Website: lowes
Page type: payment
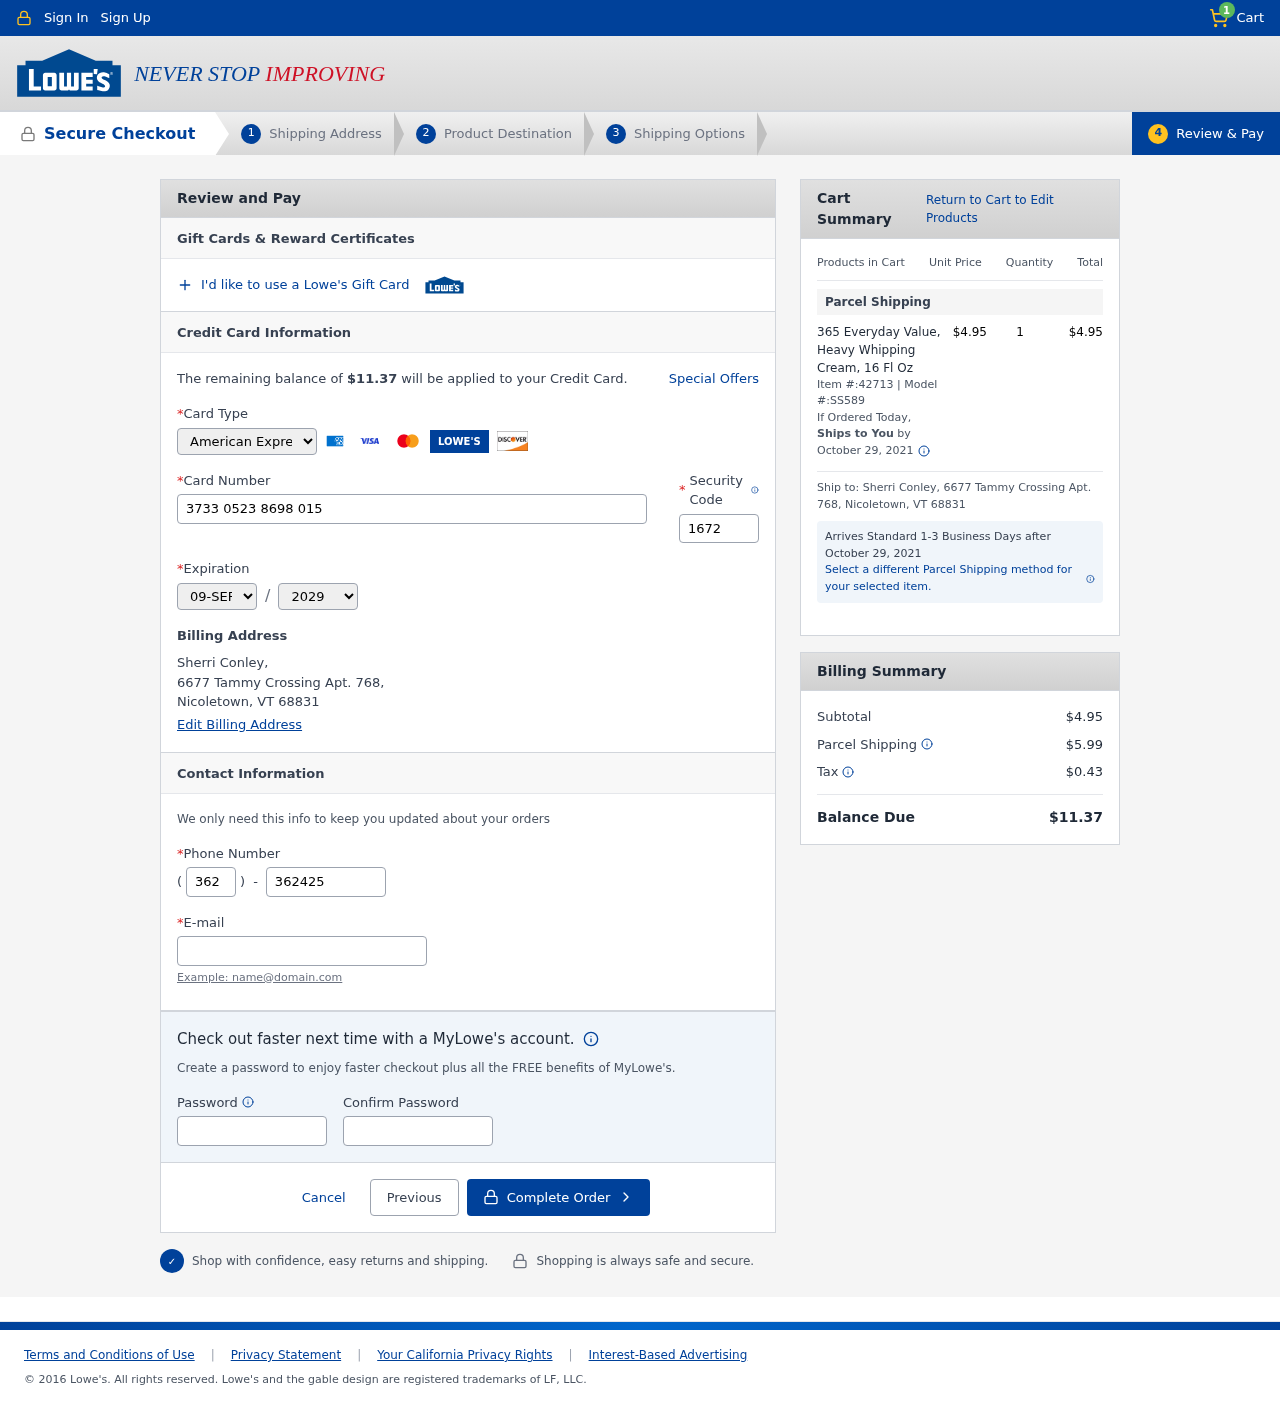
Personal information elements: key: PII_CARD_CVV
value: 1672
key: PII_CARD_EXPIRY_MONTH
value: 09
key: PII_CARD_EXPIRY_YEAR
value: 29
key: PII_CARD_NUMBER
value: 3733 0523 8698 015
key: PII_CARD_TYPE
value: American Express
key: PII_CITY_STATE_ZIP
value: Nicoletown, VT 68831
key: PII_EMAIL
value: sherri_conley@hotmail.com
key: PII_FULLNAME
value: Sherri Conley,
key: PII_PHONE
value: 3624255743
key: PII_PHONE_AREA
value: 362
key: PII_STREET
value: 6677 Tammy Crossing Apt. 768
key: PII_STREET
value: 6677 Tammy Crossing Apt. 768,
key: PII_FULLNAME2
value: Sherri Conley
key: PII_CITY
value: Nicoletown
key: PII_STATE_ABBR
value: VT
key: PII_POSTCODE
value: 68831
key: PII_POSTCODE_FULL
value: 68831
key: PII_CITY_STATE
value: Nicoletown, VT
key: PII_POSTCODE_NUMERIC
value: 68831
Product elements: key: PRODUCT1_NAME
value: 365 Everyday Value, Heavy Whipping Cream, 16 Fl Oz
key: PRODUCT1_PRICE
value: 4.95
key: PRODUCT1_QUANTITY
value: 1
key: PRODUCT1_ITEM
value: Item #:42713
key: PRODUCT1_MODEL
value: Model #:SS589
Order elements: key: ORDER_NUM_ITEMS
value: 1
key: ORDER_TOTAL
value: $11.37
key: ORDER_SHIPPING_DATE
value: October 29, 2021
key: ORDER_SUBTOTAL
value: $4.95
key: ORDER_SHIPPING_DATE2
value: October 29, 2021
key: ORDER_SHIPPING_COST
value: $5.99
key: ORDER_TAX
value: $0.43